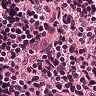
Metastatic tissue present: no